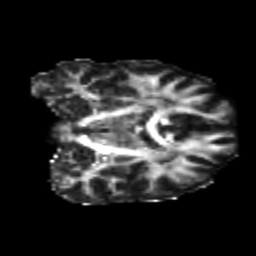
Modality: FA
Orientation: coronal
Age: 24
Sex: male
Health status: healthy
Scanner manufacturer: philips
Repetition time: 7.384 s
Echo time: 0.08599 s